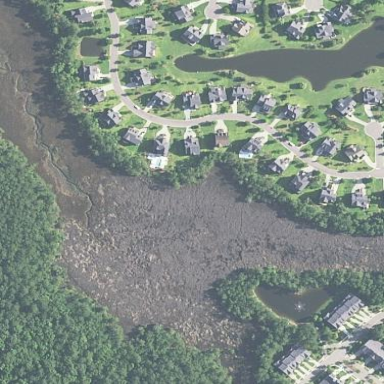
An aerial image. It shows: Natural oxbow water feature.